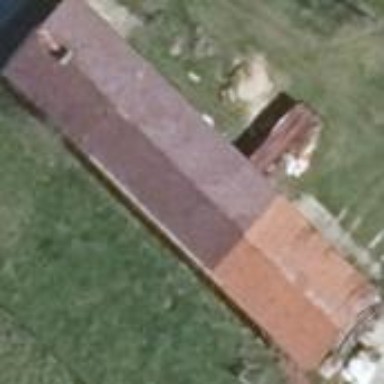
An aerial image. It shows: Building with gabled roof oriented along its structure. The roof is painted red.